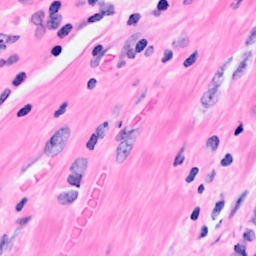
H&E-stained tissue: Breast